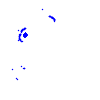
Particle: electron